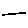
Label: line